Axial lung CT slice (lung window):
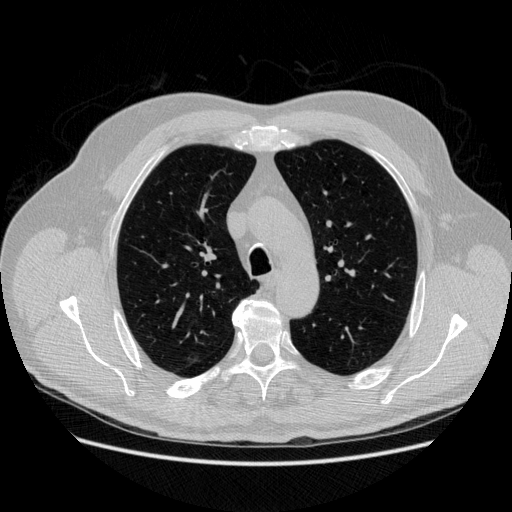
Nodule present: no